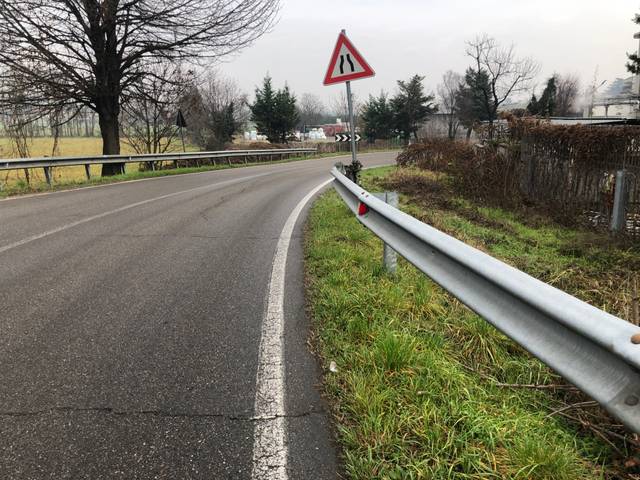
Region: Italy
Coordinates: 45.53, 9.013